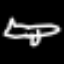
Label: airplane